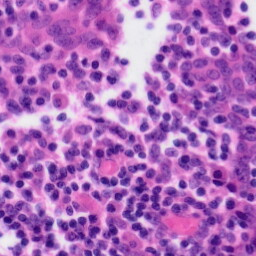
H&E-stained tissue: Tonsil